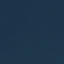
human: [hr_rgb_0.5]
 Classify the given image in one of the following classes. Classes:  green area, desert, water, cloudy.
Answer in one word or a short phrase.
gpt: water